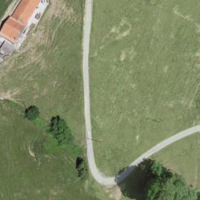
EUNIS habitat code: 24
Species observed at this site:
Caltha palustris
Filipendula ulmaria